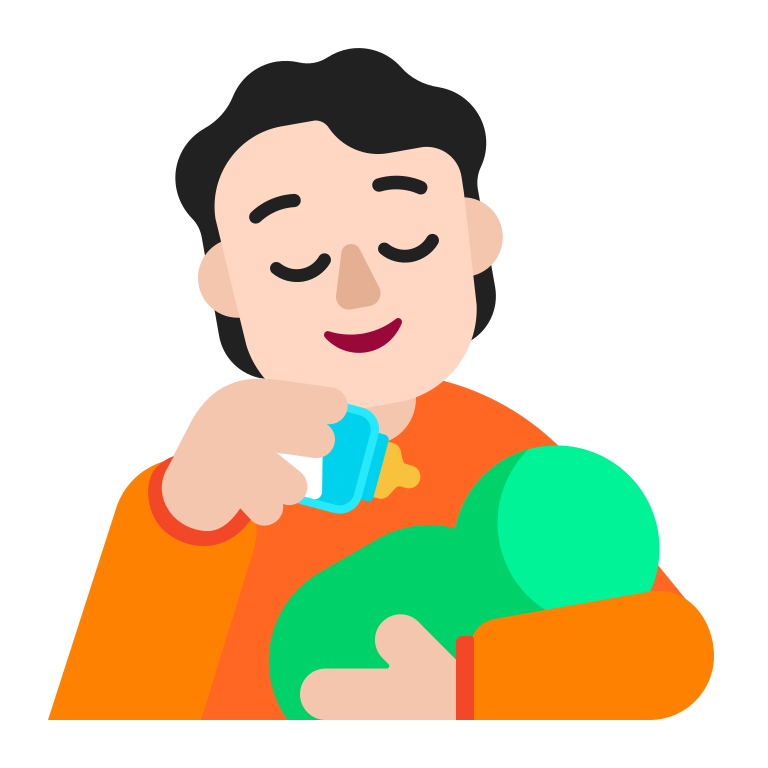
person feeding baby flat light